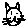
Label: cat